Field crop: maize
Growth stage: 2
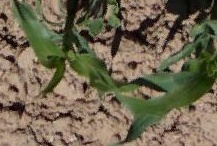
Species: maize